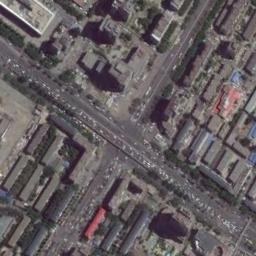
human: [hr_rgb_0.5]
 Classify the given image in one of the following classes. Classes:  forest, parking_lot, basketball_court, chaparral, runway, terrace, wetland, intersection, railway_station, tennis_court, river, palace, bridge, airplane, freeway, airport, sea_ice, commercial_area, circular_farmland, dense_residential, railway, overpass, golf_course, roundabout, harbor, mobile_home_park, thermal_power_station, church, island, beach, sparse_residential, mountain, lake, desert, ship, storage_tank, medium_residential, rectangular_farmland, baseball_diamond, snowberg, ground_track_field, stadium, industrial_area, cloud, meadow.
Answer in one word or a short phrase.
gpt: intersection